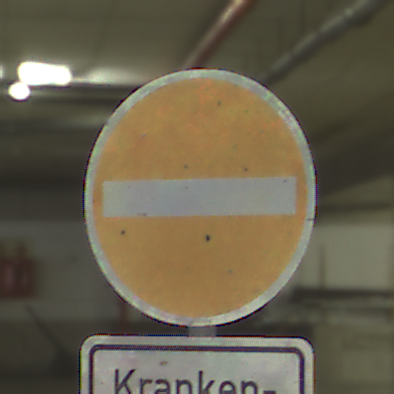
Verkehrszeichen: VerbotDerEinfahrt
Zusatzzeichen unten: BesondereFahrzeugeUndTransportgueter4
Umgebung: Indoor, Special
Tageszeit: NotSpecified
Wetter: NotSpecified
Licht: Artificial
Jahreszeit: NotSpecified
Kontrast: HighContrast